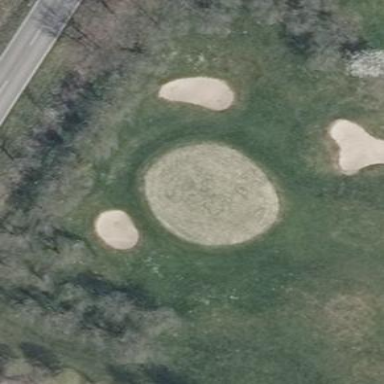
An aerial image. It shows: Golf green.